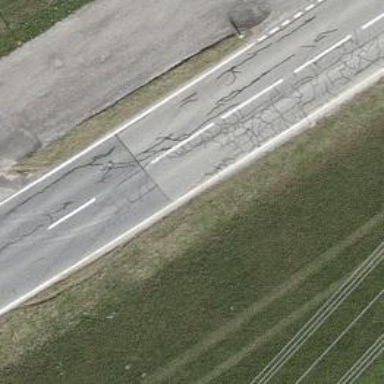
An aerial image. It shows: Primary highway.